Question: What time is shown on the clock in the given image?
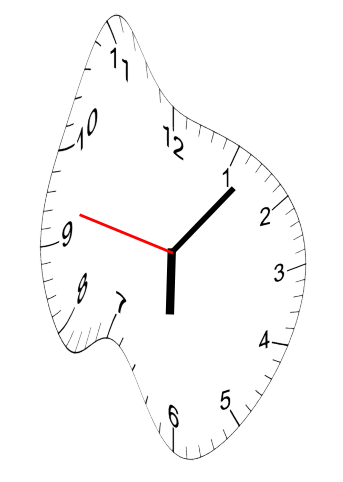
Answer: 06:06:47